【题型】解答题　【知识点】立体几何　【难度】easy
如图，在直角梯形 \(ABCD\) 中，\(AB \parallel DC\)，\(\angle ABC = 90^\circ\)，\(AB = 2DC = 2BC\)，\(E\) 为 \(AB\) 的中点，沿 \(DE\) 将 \(\triangle ADE\) 折起，使得点 \(A\) 到点 \(P\) 位置，且 \(PE \perp EB\)，\(M\) 为 \(PB\) 的中点，\(N\) 是线段 \(BC\) 上的动点。

\vspace{5pt}
(1) 求证：平面 \(EMN \perp\) 平面 \(PBC\)；

\vspace{5pt}
(2) 当三棱锥 \(M-EBN\) 与四棱锥 \(P-EBCD\) 的体积之比为 \(\frac{V_{M-EBN}}{V_{P-EBCD}} = \frac{1}{6}\) 时，求直线 \(EN\) 与平面 \(PBC\) 所成角的正弦值。

\vspace{5pt}
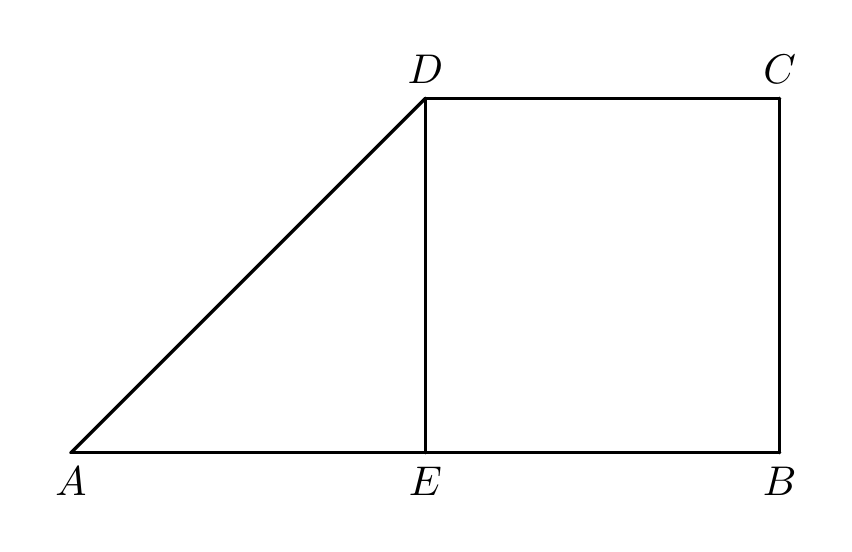
【解答】
【详解】

(1) 依题意可知，四边形 \(EBCD\) 是正方形，\(AE \perp DE\)，（折叠后 \(PE \perp DE\)）。

由于 \(PE \perp EB\)，\(DE \cap EB = E\)，\(DE, EB \subset\) 平面 \(EBCD\)，所以 \(PE \perp\) 平面 \(EBCD\)，

由于 \(BC \subset\) 平面 \(EBCD\)，所以 \(PE \perp BC\)，

由于 \(BC \perp EB\)，\(PE \cap EB = E\)，\(PE, EB \subset\) 平面 \(PBE\)，所以 \(BC \perp\) 平面 \(PBE\)，

由于 \(EM \subset\) 平面 \(PBE\)，所以 \(BC \perp EM\)，

由于 \(PE = EB\)，\(M\) 是 \(PB\) 的中点，所以 \(EM \perp PB\)，

有 \(BC \cap PB = B\)，\(BC, PB \subset\) 平面 \(PBC\)，所以 \(EM \perp\) 平面 \(PBC\)，

由于 \(EM \subset\) 平面 \(EMN\)，所以平面 \(EMN \perp\) 平面 \(PBC\)；

\vspace{5pt}
(2) 设 \(AB = 2DC = 2BC = 4\)，由 (1) 得 \(EM \perp\) 平面 \(PBC\)，

所以 \(\angle MNE\) 是直线 \(EN\) 与平面 \(PBC\) 所成角，

依题意
\[
\frac{V_{M-EBN}}{V_{P-EBCD}} = \frac{\frac{1}{3}S_{\triangle EBN} \cdot \frac{1}{2}PE}{\frac{1}{3}S_{EBCD} \cdot PE} = \frac{\frac{1}{2} \cdot 2 \cdot BN \cdot \frac{1}{2}}{2 \cdot 2} = \frac{1}{8}BN = \frac{1}{6},
\]
则 \(BN = \frac{4}{3}\)，

所以 \(EN = \sqrt{2^2 + \left(\frac{4}{3}\right)^2} = \frac{2\sqrt{13}}{3}\)，\(EM = \sqrt{2}\)，

所以直线 \(EN\) 与平面 \(PBC\) 所成角的正弦值为
\[
\frac{\sqrt{2}}{\frac{2\sqrt{13}}{3}} = \frac{3\sqrt{2}}{2\sqrt{13}} = \frac{3\sqrt{26}}{26}.
\]

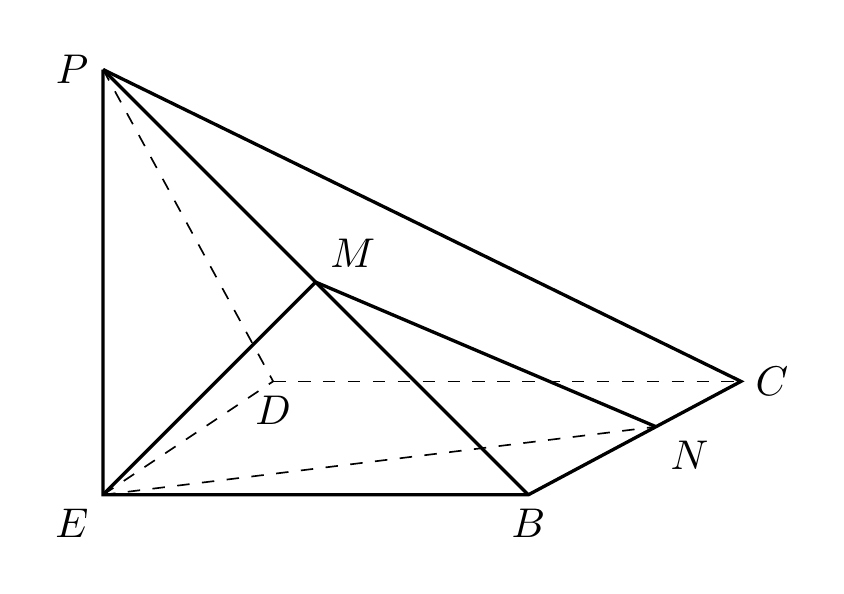